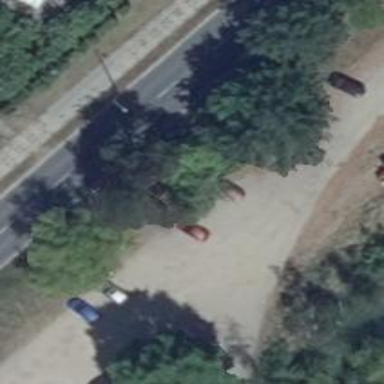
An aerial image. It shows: Parking area with pebblestone surface.